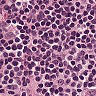
Metastatic tissue present: no